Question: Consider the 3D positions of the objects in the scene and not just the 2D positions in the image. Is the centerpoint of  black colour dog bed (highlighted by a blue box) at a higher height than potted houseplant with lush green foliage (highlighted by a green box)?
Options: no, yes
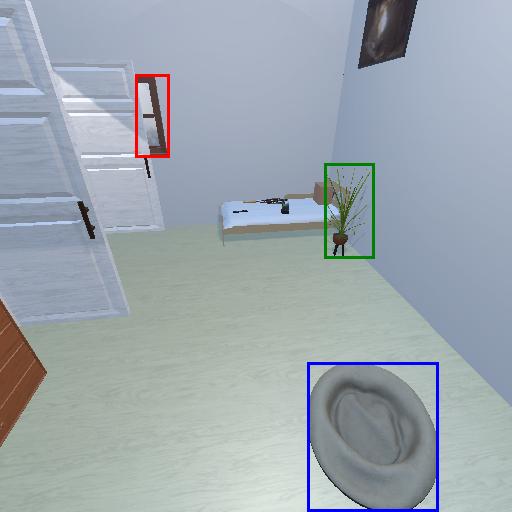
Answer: no